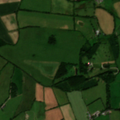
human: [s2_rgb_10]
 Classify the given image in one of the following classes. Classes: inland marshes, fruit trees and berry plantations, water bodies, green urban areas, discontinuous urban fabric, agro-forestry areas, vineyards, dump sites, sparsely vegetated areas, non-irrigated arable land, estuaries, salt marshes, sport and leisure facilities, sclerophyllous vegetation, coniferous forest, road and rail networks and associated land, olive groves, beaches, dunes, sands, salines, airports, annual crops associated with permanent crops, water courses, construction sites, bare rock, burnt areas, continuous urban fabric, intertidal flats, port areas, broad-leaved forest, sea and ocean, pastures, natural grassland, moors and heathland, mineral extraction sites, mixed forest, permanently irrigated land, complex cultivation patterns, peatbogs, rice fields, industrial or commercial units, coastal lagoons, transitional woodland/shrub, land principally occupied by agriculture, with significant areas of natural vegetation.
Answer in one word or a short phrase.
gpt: pastures